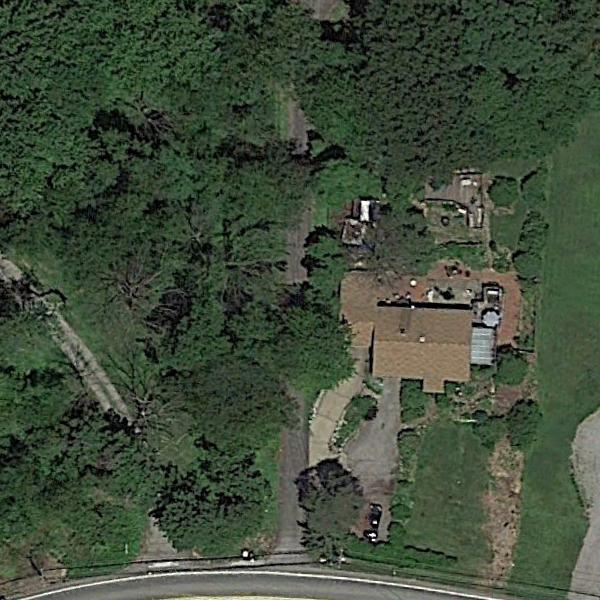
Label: SparseResidential